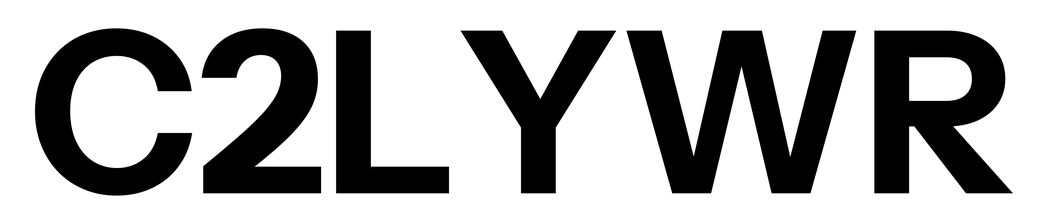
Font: InstrumentSans_Bold